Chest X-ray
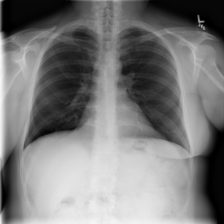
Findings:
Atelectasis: negative
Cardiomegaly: negative
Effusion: negative
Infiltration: negative
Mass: negative
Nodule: negative
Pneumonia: negative
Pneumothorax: negative
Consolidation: negative
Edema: negative
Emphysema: negative
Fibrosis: negative
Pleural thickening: negative
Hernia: negative